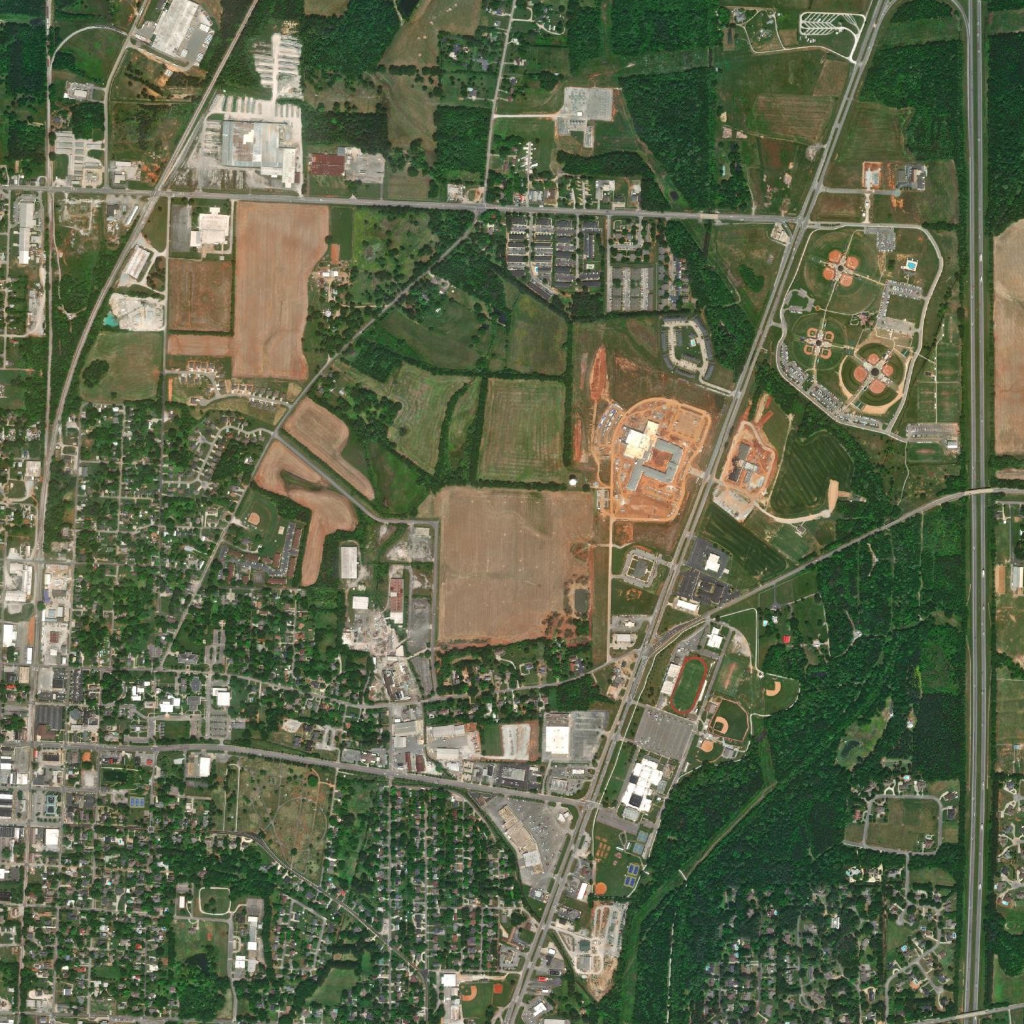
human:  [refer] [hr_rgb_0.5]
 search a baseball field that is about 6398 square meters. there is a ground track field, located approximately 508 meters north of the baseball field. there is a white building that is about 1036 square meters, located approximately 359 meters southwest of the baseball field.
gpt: <box>[[58, 84, 61, 87, 0]]</box>

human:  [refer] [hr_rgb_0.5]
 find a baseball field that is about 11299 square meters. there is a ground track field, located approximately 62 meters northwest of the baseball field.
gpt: <box>[[68, 67, 73, 72, 0]]</box>